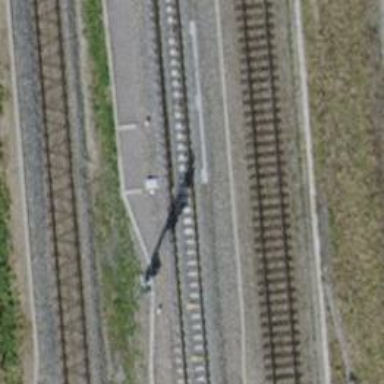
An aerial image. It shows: Railway switch.